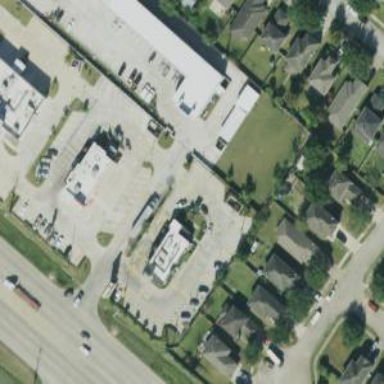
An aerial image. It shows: Retail area.